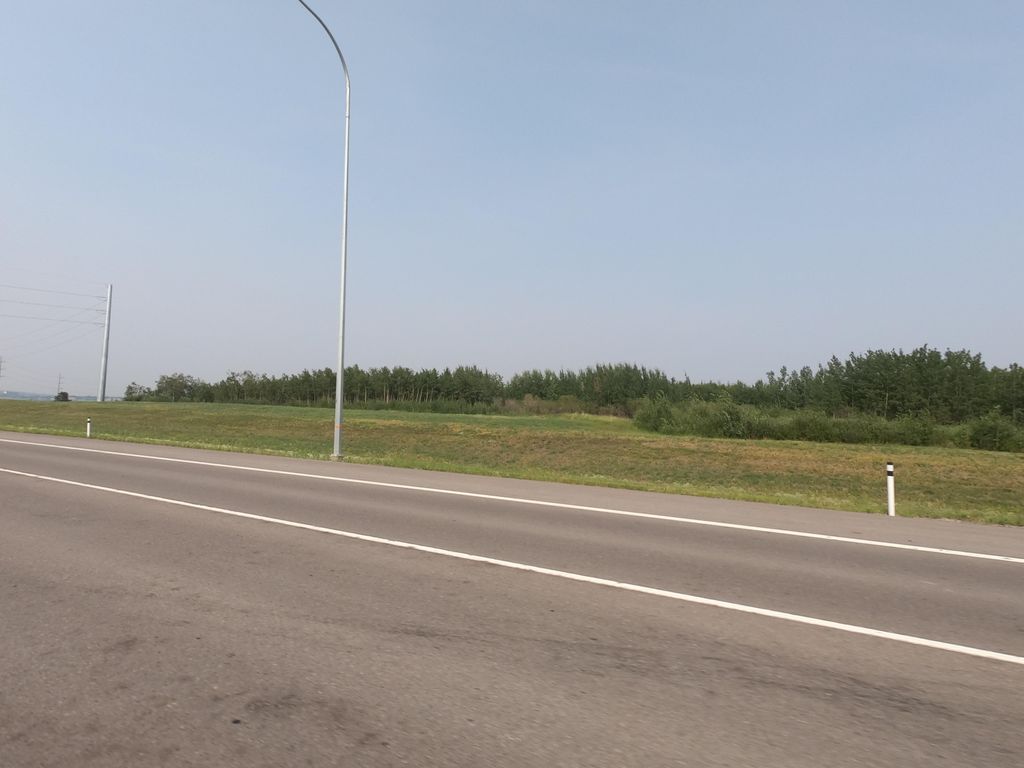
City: calgary